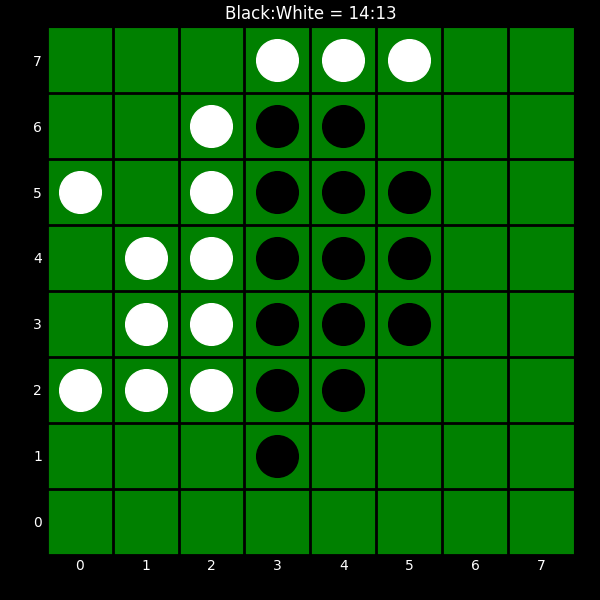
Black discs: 14
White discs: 13